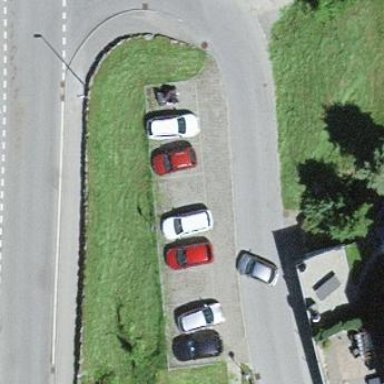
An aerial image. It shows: Street side parking area.